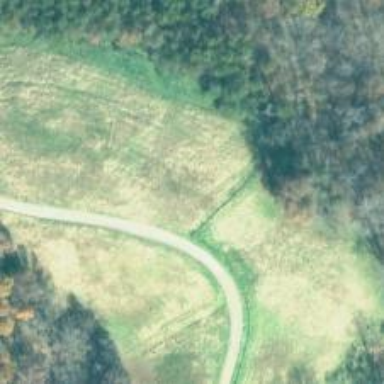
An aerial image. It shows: Unclassified road.